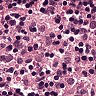
Metastatic tissue present: no